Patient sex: M
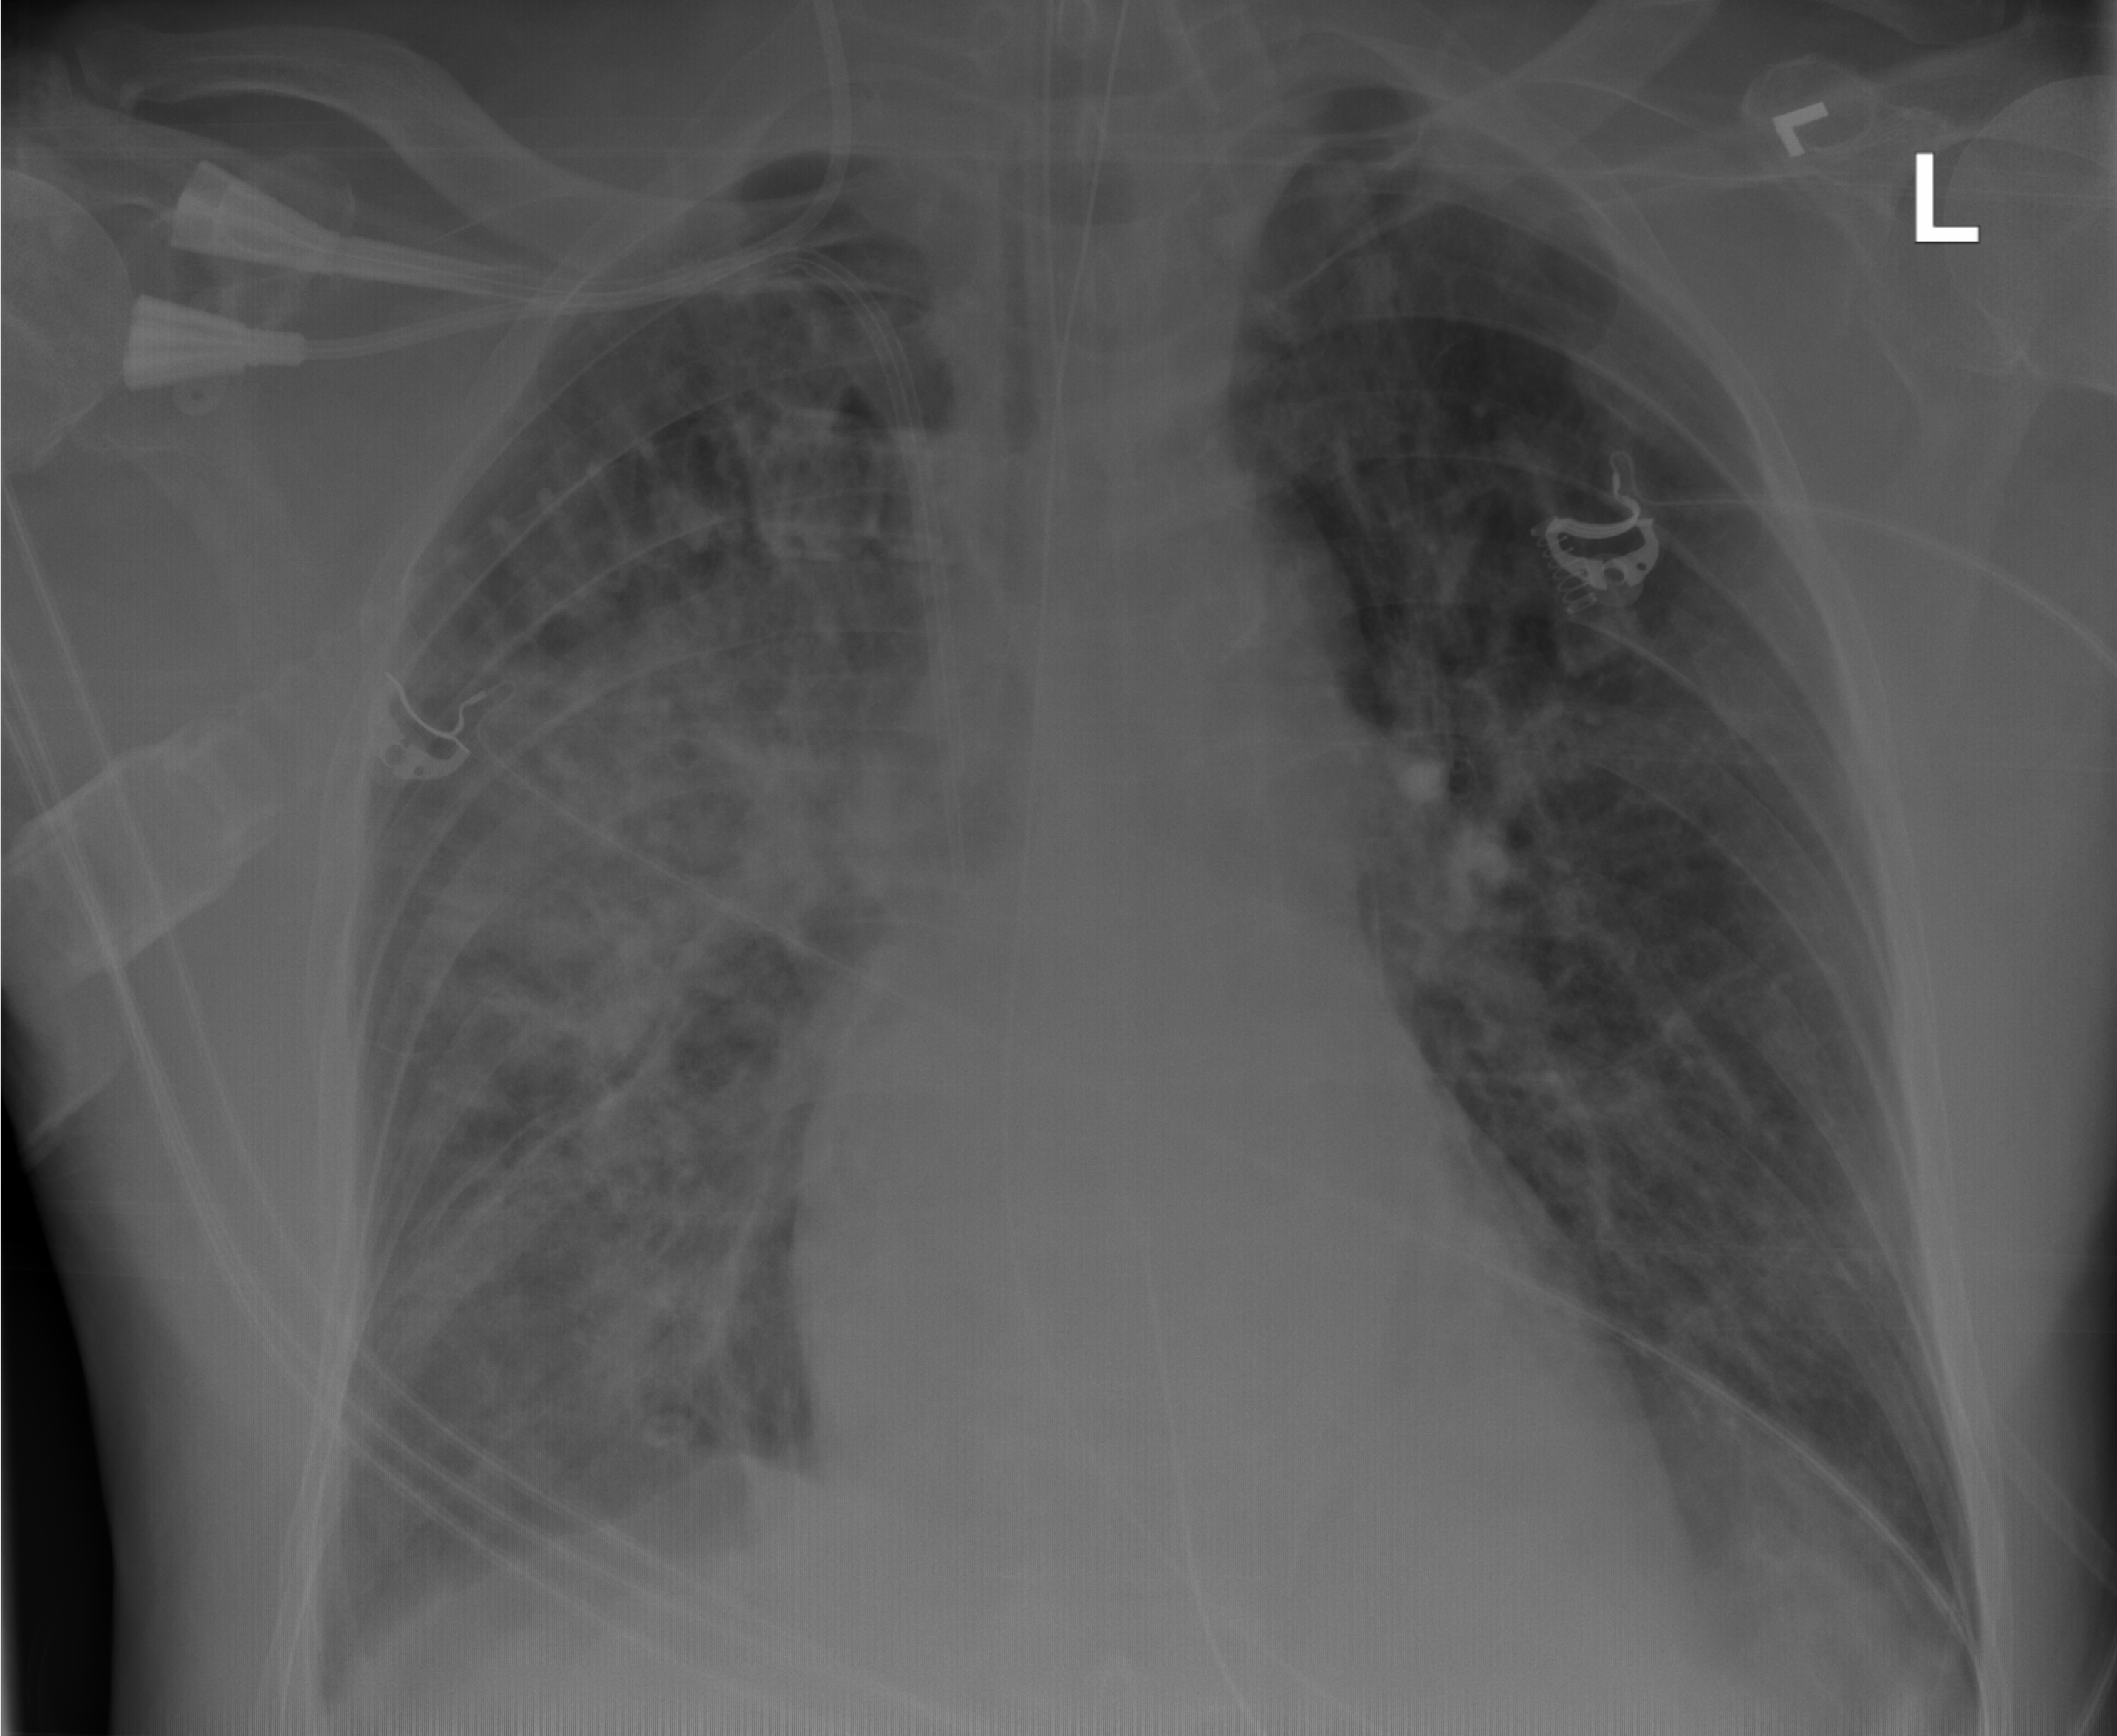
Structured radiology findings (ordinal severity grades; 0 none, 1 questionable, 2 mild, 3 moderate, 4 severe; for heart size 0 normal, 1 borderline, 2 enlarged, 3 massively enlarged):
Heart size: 0
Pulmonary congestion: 0
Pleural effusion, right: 0
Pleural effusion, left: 0
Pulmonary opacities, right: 3
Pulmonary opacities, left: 2
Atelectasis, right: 2
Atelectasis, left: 2